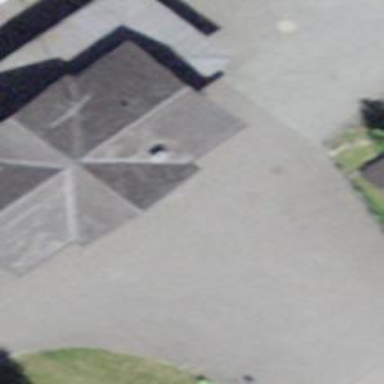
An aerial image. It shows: Train station building.